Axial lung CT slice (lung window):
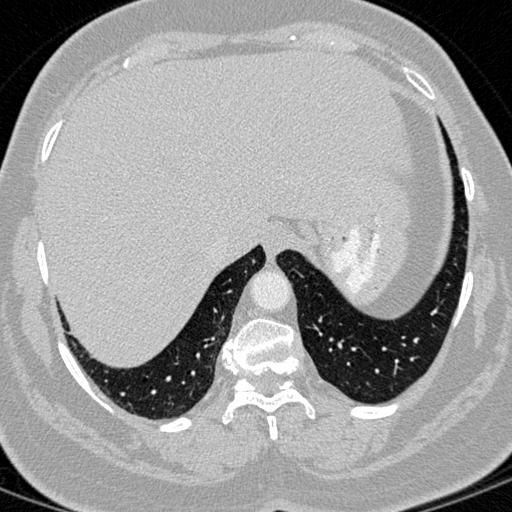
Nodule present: no